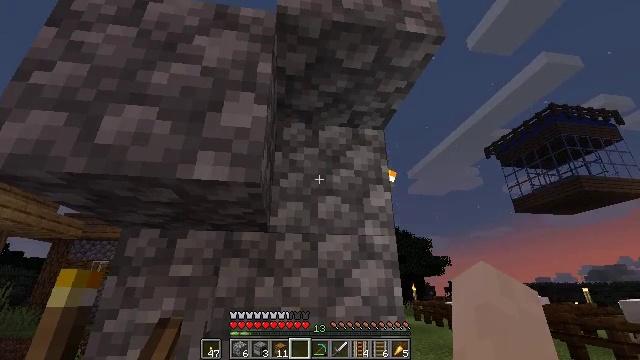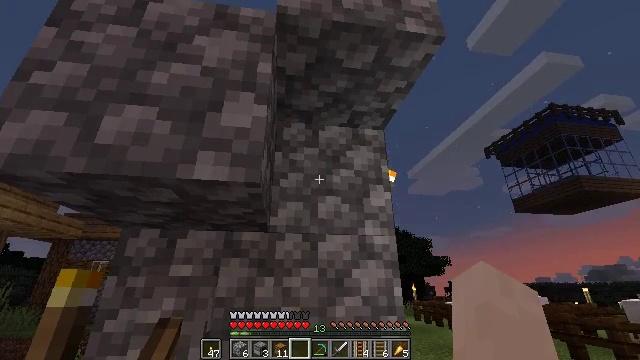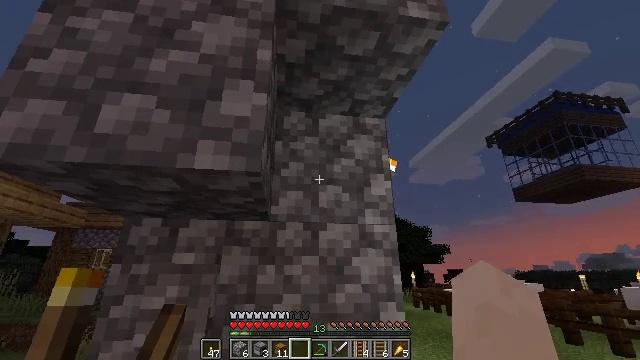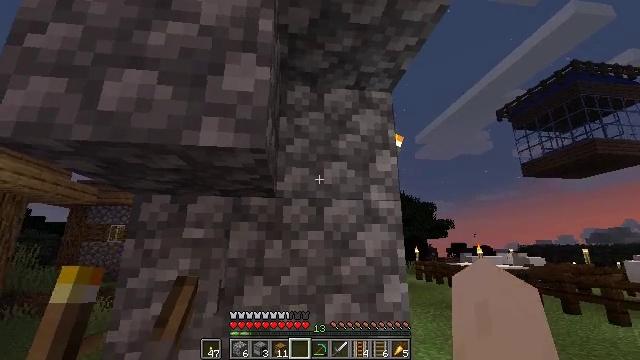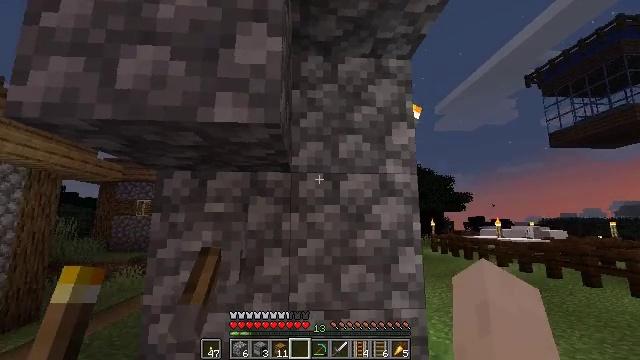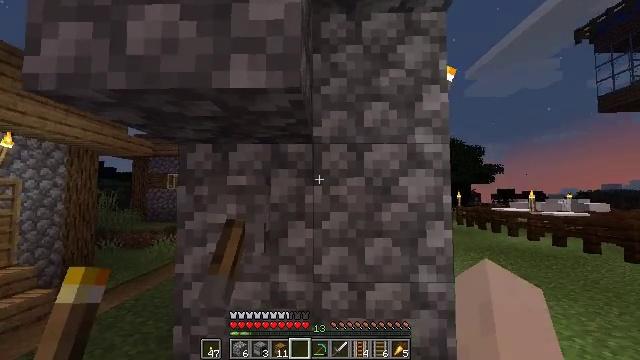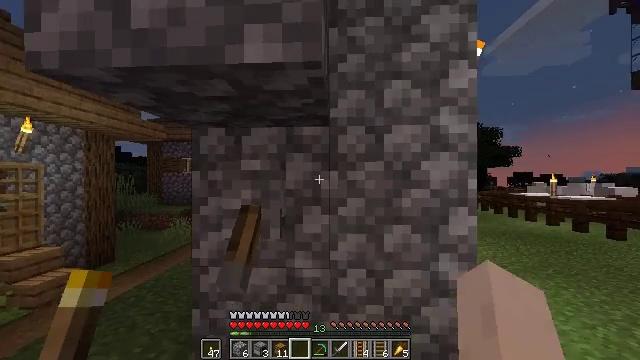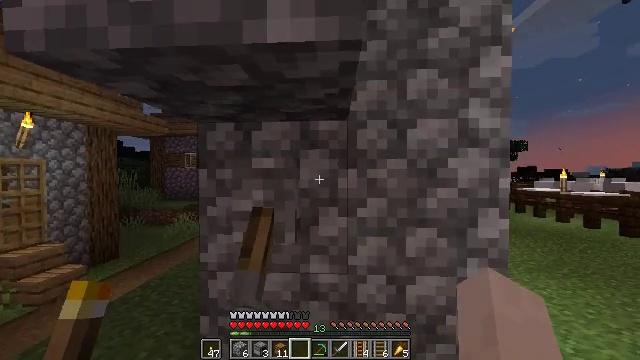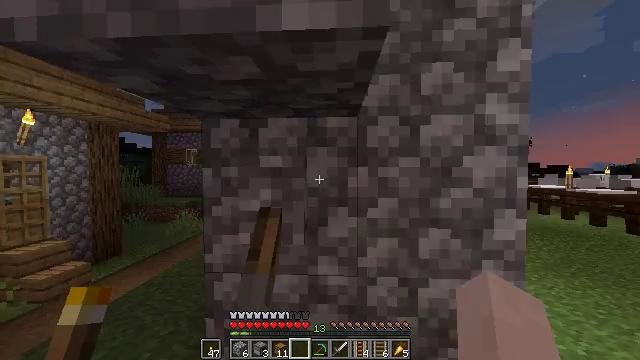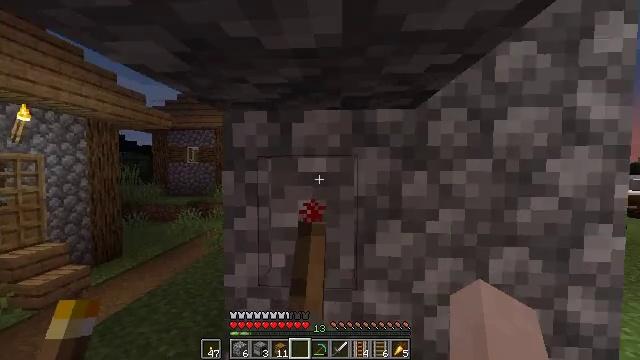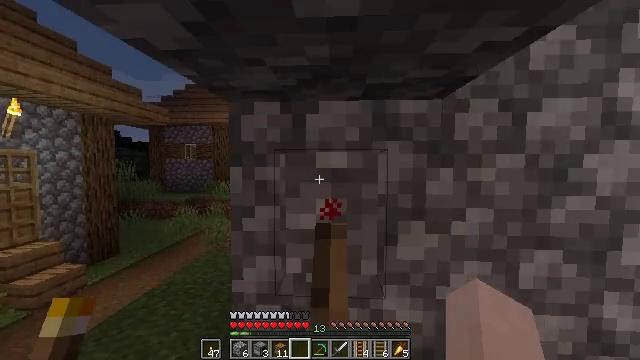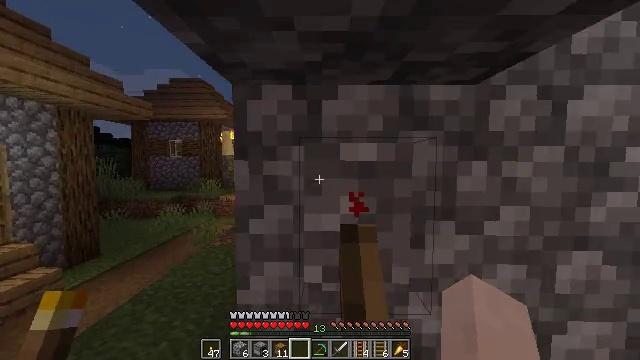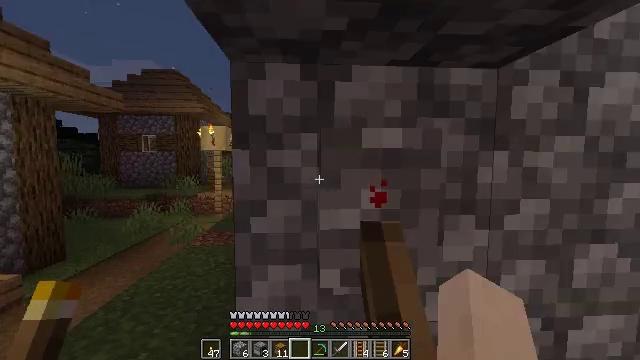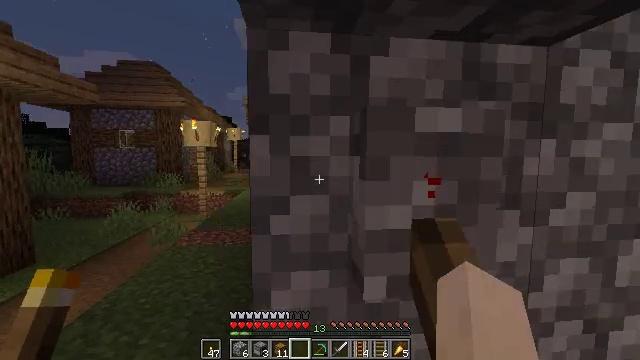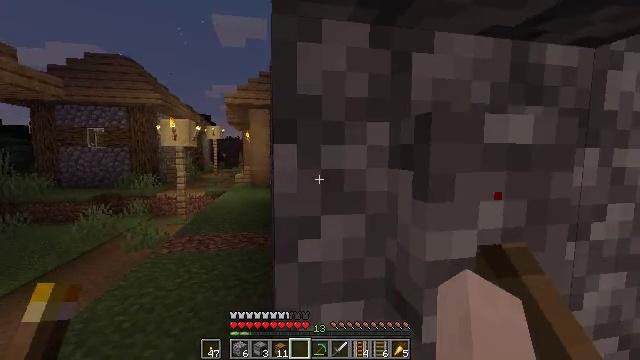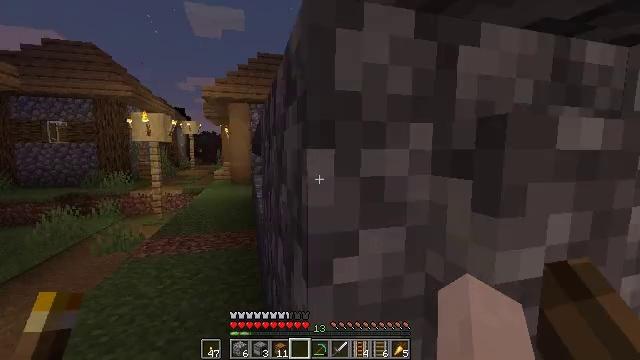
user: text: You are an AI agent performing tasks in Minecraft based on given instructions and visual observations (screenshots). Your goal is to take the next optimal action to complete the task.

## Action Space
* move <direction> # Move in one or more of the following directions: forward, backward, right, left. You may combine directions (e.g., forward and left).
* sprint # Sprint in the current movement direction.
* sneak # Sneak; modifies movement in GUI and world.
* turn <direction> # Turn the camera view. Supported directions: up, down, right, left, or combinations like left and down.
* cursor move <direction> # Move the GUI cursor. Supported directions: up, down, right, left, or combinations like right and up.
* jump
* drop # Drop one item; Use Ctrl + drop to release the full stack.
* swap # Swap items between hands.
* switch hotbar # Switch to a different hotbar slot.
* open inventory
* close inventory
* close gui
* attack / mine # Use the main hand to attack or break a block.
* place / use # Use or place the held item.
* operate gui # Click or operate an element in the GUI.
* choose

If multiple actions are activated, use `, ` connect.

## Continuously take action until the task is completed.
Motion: motion action
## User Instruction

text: Craft a lever.
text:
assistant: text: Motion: no_op
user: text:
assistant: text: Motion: turn down
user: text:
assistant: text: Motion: turn left and down
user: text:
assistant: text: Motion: turn left and down
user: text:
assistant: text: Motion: move forward, turn left and down
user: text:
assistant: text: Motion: move forward and move left, turn left and down
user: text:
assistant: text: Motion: move forward and move left, turn down
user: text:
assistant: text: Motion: move forward and move left
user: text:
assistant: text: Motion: move forward and move left
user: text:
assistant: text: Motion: move forward and move left
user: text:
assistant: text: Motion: move forward and move left, turn right
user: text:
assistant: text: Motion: move forward and move left, turn right
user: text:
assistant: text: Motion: move forward and move left, turn right
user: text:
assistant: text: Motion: move forward and move left, turn right
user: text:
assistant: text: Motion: move left, turn right
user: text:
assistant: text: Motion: move left, turn right
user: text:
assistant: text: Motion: move left, turn right and down
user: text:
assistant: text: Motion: move left, turn right
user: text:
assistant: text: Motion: turn right
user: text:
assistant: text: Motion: turn right
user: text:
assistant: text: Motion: turn right
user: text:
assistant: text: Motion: no_op
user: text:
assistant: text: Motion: no_op
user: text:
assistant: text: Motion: no_op
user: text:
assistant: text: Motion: no_op
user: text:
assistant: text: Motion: no_op
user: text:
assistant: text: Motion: no_op
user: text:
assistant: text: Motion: no_op
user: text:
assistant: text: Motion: no_op
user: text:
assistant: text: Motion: no_op